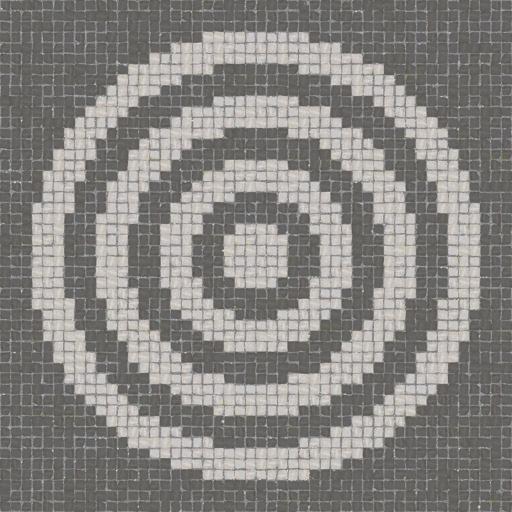
Tags: pattern paved pavement paving stones square tiled tiles